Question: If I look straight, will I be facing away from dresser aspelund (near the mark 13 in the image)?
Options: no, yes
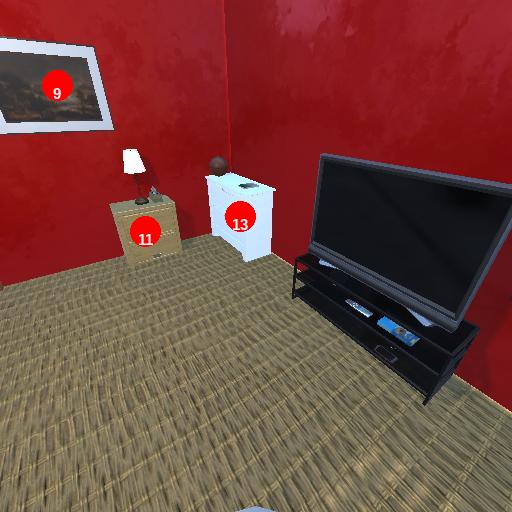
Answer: no